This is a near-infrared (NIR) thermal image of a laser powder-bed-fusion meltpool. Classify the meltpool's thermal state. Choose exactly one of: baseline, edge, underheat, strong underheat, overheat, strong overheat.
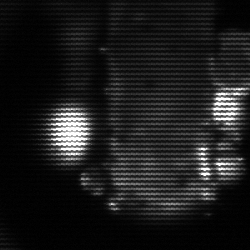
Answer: strong underheat